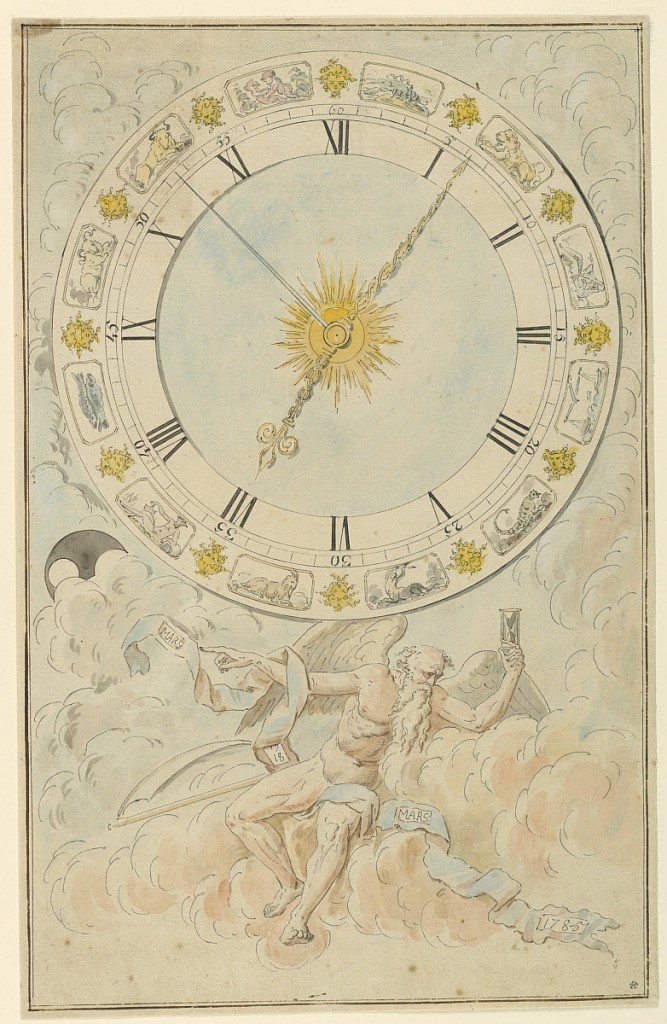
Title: Clock face with the signs of the zodiac
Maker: Louis-Félix de La Rue, French, 1731 - 1765
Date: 1785
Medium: Pen and black ink, brush and watercolor, graphite on paper
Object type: Drawing
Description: The signs of the zodiac are displayed upon its outside band. Chronos is seated underneath raising the hour glass with his left hand and pointing at a ribbon. It contains four angular holes in which the exact date is intended to be visible. Shown here is "Mardi 19/18 Mars 1785."